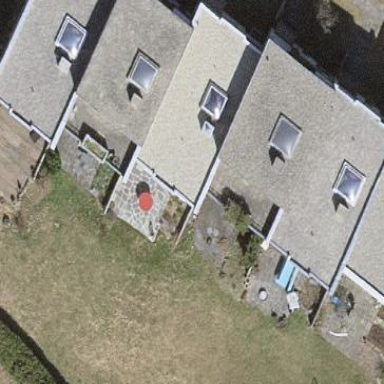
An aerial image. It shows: Semidetached house with flat roof.